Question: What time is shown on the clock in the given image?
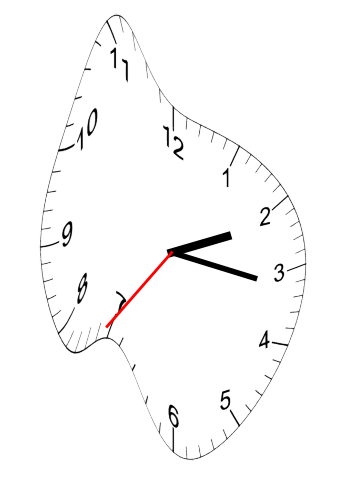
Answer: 02:16:36